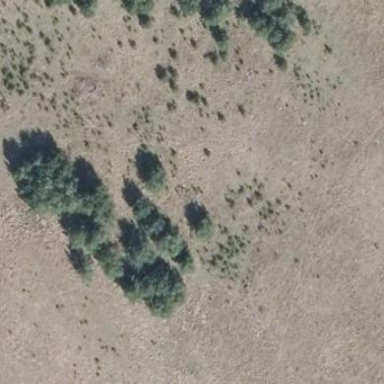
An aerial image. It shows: Woodland with evergreen needle-leaved trees.